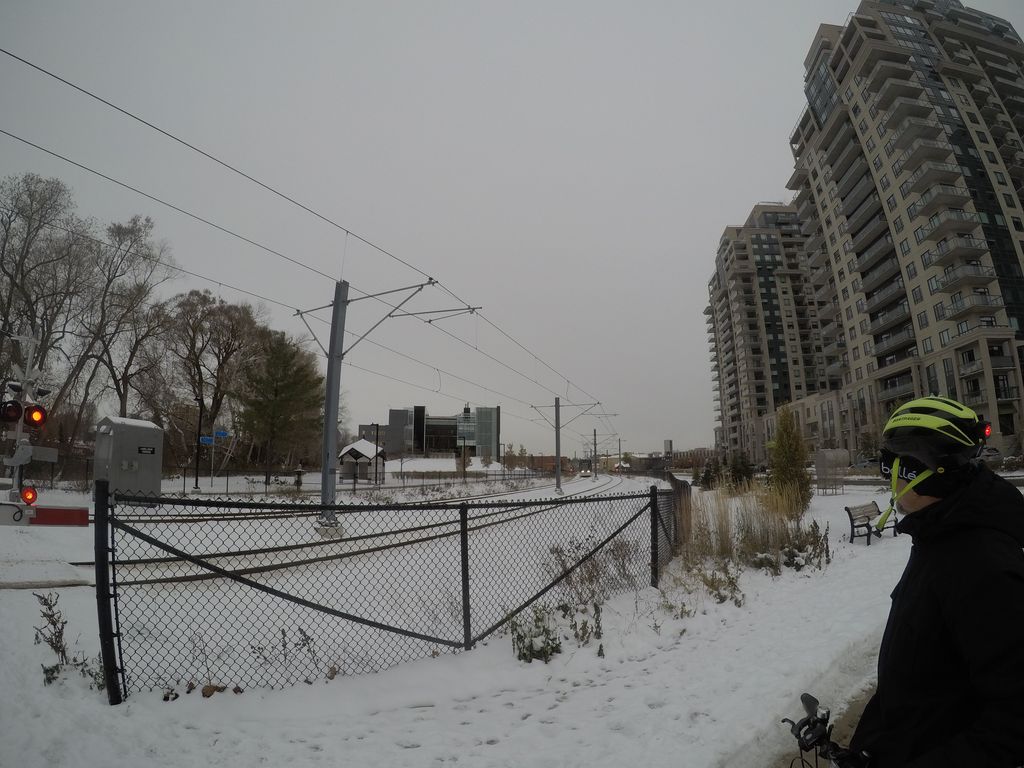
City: kitchener-waterloo